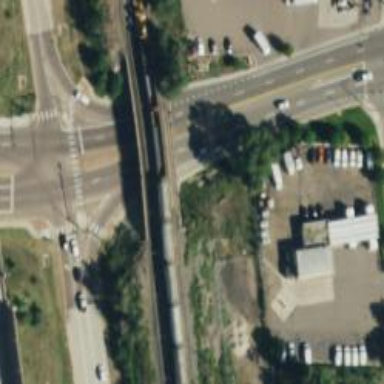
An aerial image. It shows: Railway bridge over siding railway service.